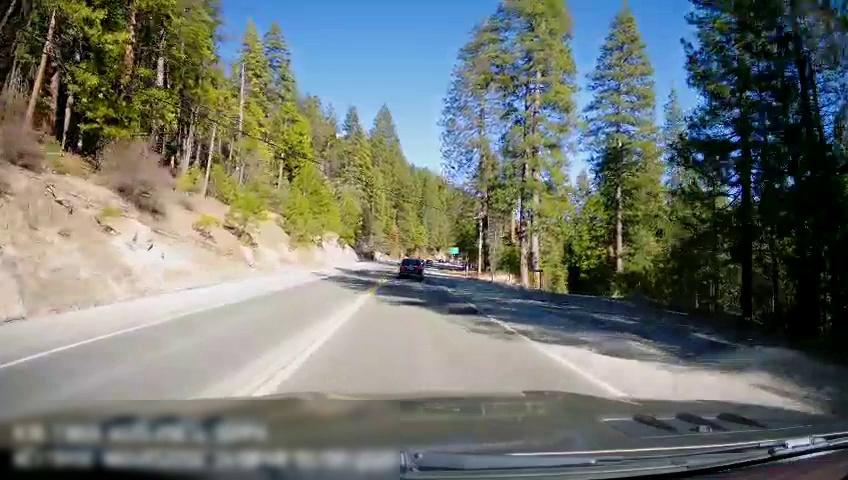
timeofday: Day
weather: Sunny
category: Drivable Space
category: Vehicles | Car
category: Lanes | Opposite Lane
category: Lanes | Opposite Lane
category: Lanes | Current Lane
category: Lanes | Current Lane
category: Traffic | Signs